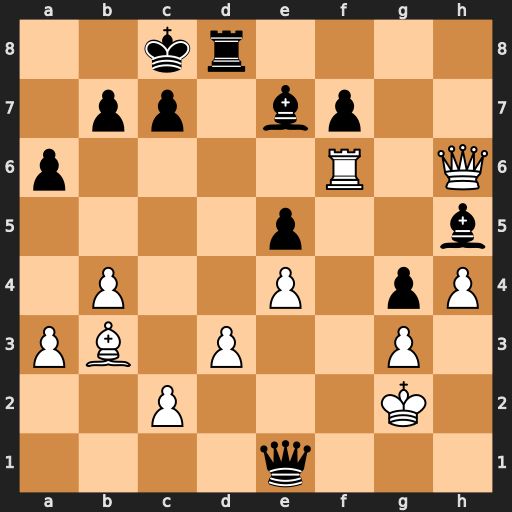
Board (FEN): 2kr4/1pp1bp2/p4R1Q/4p2b/1P2P1pP/PB1P2P1/2P3K1/4q3
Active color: w
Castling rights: -
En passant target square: -
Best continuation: Rf1 Qc3 Qxh5